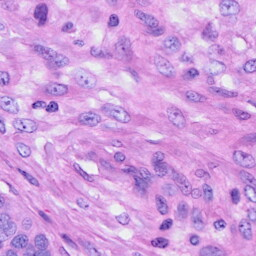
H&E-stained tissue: Ovarian